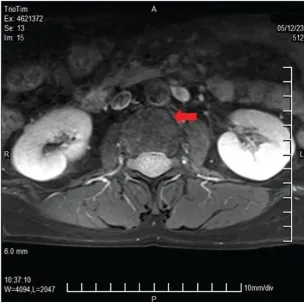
Lumbar spine MRI showing multiple cord shadows at the cauda equina, which were significantly thickened and increased, indicating the rapid progression of the disease. Transverse enhancement sequence (arrows indicate tumor foci).
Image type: radiology (mri)